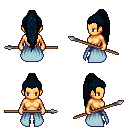
a pixel art fantasy rpg character, female body template, human, tanned skin, overskirt, red pants, raven extra-long topknot hairstyle, spear, four views (front, back, left, right), 2x2 character sprite sheet, small pixel art, hard edges, no anti-aliasing